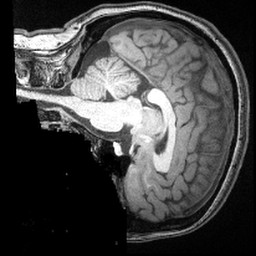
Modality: T1w
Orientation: sagittal
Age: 27
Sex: female
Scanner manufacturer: siemens
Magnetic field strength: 3 T
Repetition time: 2.4 s
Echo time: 0.00374 s